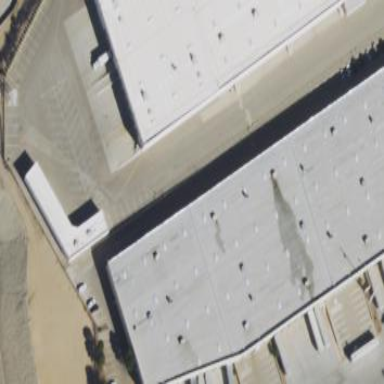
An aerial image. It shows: Warehouse.